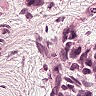
Metastatic tissue present: yes